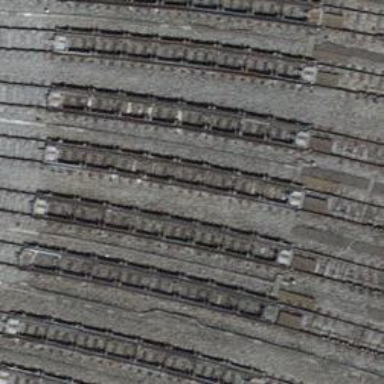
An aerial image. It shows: Railway yard with one track. The railway includes beam retarder.